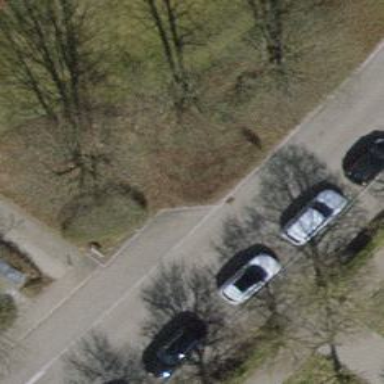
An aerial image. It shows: Raised kerb.